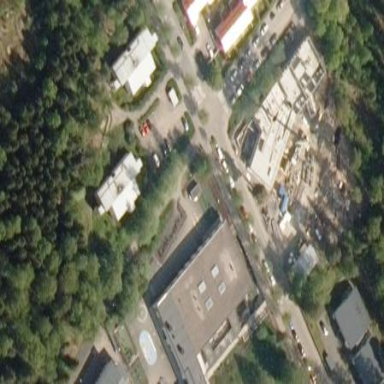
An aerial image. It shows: Building.